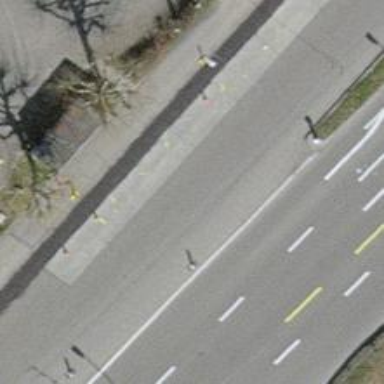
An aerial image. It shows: Primary highway with trolley wires overhead. The surface of the road is asphalt.